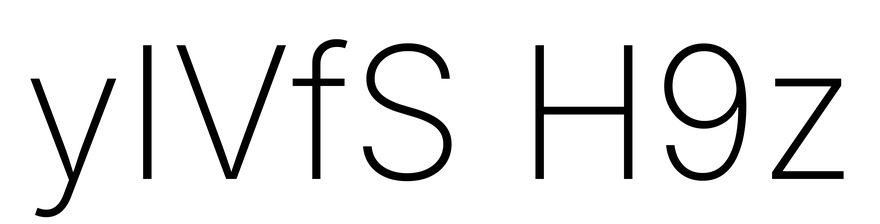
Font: Inter_ExtraLight